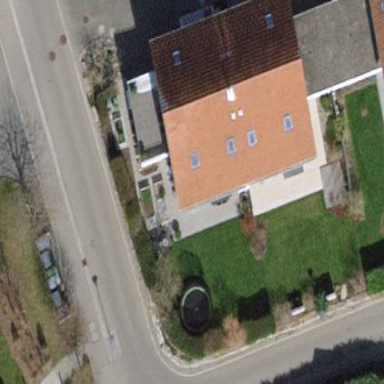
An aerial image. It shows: Terrace building.